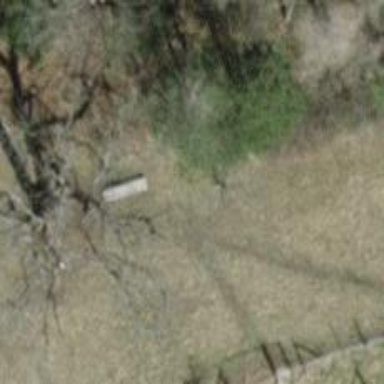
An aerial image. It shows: Bench.